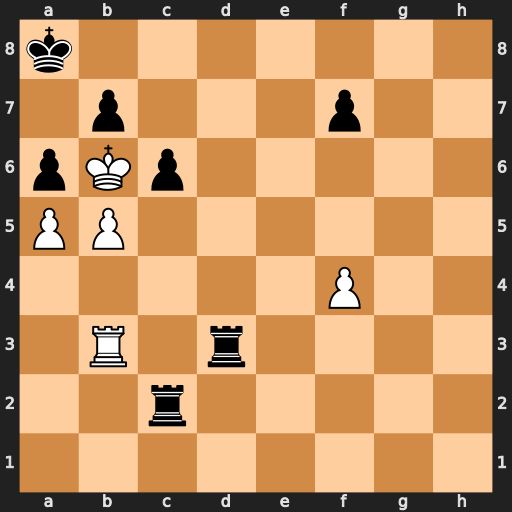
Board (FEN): k7/1p3p2/pKp5/PP6/5P2/1R1r4/2r5/8
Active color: w
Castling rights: -
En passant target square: -
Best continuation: Rxd3 cxb5 Rd8+ Rc8 Rxc8#